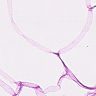
Metastatic tissue present: no